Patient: sex M, age 31
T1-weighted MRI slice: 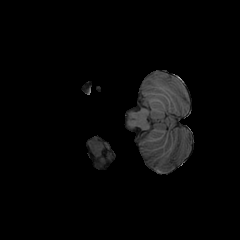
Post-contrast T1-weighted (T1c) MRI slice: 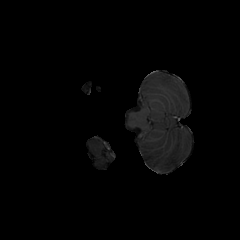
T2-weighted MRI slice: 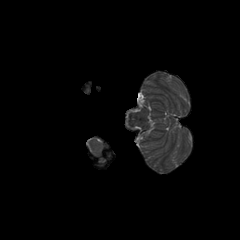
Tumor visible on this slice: no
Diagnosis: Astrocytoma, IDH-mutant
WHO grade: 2